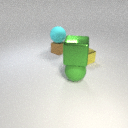
large green metal cube above large green rubber sphere